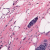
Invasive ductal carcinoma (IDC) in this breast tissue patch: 0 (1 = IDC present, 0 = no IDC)